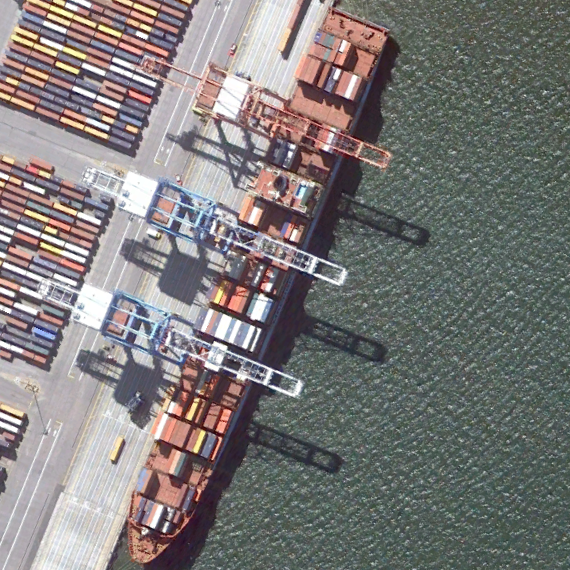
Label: Container_ship